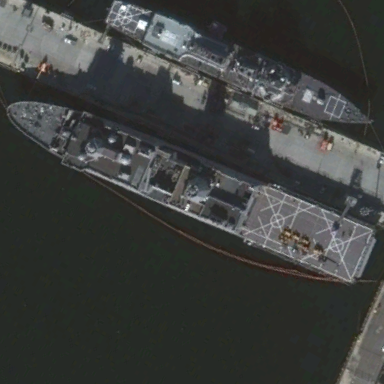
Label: combat